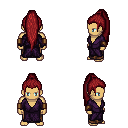
a pixel art fantasy rpg character, male body template, human, tanned skin, purple robe, robe skirt, brunette extra-long topknot hairstyle, leather bracers, four views (front, back, left, right), 2x2 character sprite sheet, small pixel art, hard edges, no anti-aliasing